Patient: sex M, age 76
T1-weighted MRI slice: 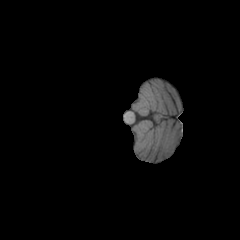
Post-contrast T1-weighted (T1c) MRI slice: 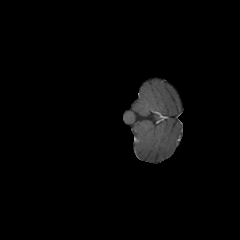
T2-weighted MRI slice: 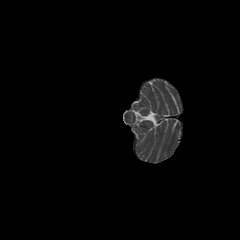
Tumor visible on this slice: no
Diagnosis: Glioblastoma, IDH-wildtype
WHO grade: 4